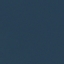
Label: SeaLake